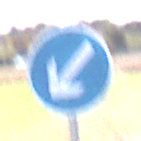
Verkehrszeichen: VorgeschriebeneVorbeifahrtLinks
Umgebung: Outdoor, Suburban
Tageszeit: MorningAfternoon
Wetter: PartlyCloudy
Licht: Natural
Jahreszeit: NotSpecified
Kontrast: HighContrast